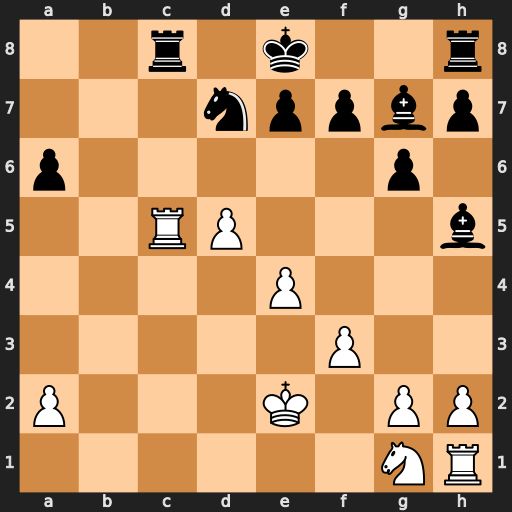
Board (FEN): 2r1k2r/3nppbp/p5p1/2RP3b/4P3/5P2/P3K1PP/6NR
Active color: w
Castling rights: k
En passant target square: -
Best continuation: Rxc8#